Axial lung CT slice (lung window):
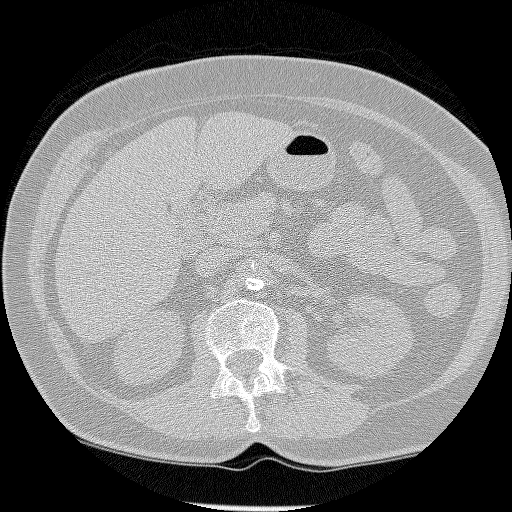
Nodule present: no